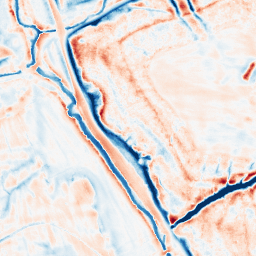
Category: edge_preserving
Decomposition family: bilateral
Decomposition parameters: d: 21
sigma_color: 100
sigma_space: 150
Upsampling method: quintic
Upsampling parameters: scale: 2
Upsampling scale: 2